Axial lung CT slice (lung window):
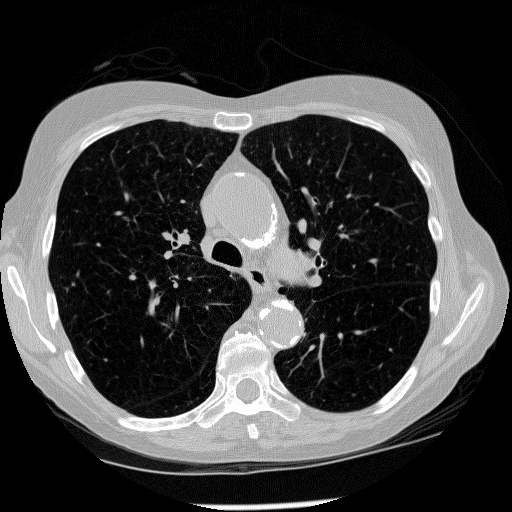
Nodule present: no